Question: For a personnal app where the user will be able to draw on a whiteboard, I need to have a dynamic background on an icon.
It's a kind of paint bucket where the user will be able to select the color of his choice. Basically, when the user clicks on the button, a color picker dialog appears and he can select one. I need the icon background to change with the given color.
My button looks like that:

I need the red color to change to the new one when the user has clicked on the valid button in my dialog. And to add a border on that button after to tell the user this option is selected.
Is there a way to do that programmaticlly or not ? If so how ?
Thanks.
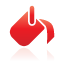
Answer: Look to <URL>.
You can actually use:
'''
Drawable.setColorFilter( 0xffff0000, Mode.MULTIPLY ).
'''
This set white pixels to red, where the color format is ARGB.
If it wont work try a more brute solution: <URL>